Brain MRI, t1w sequence, axial 2D slice.
Patient: age 30, sex F, weight 75 kg, height 1.7 m
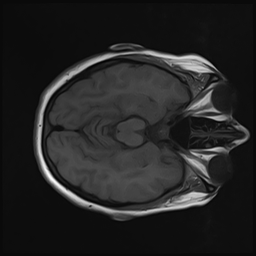